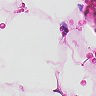
Metastatic tissue present: no